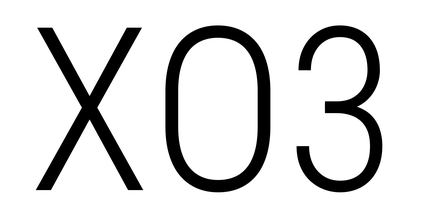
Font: Roboto_Condensed_Light